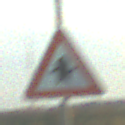
Verkehrszeichen: Vorfahrt
Umgebung: Outdoor, Nature
Tageszeit: SunriseSunset
Wetter: PartlyCloudy
Licht: Natural
Jahreszeit: NotSpecified
Kontrast: MediumContrast